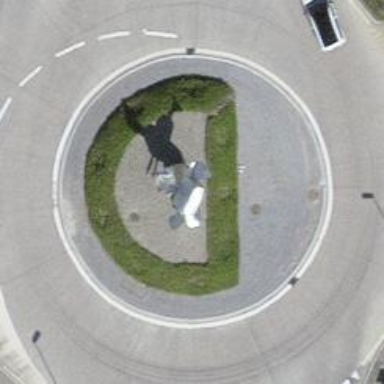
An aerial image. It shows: Secondary road with concrete surface leading to roundabout.